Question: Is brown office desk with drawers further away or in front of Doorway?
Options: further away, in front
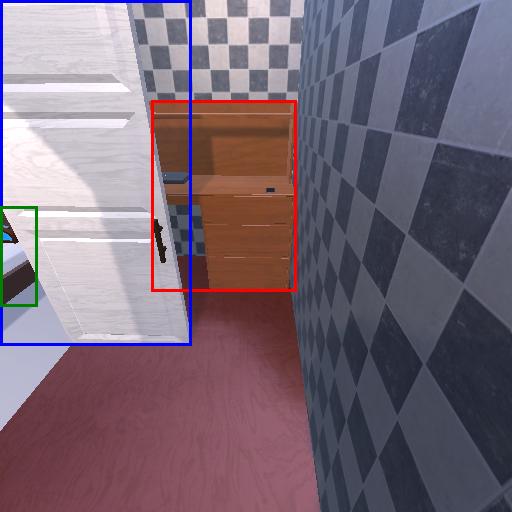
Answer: further away